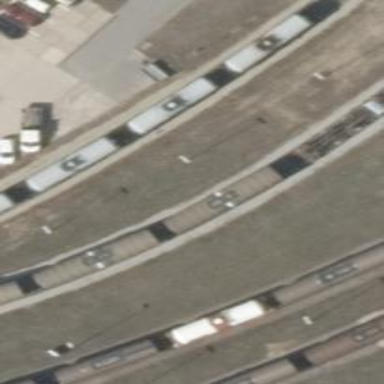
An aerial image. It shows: Railway yard in service.